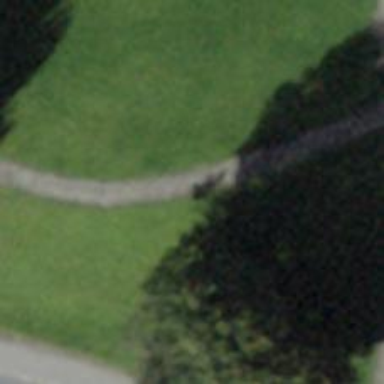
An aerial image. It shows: Footway made of paving stones.